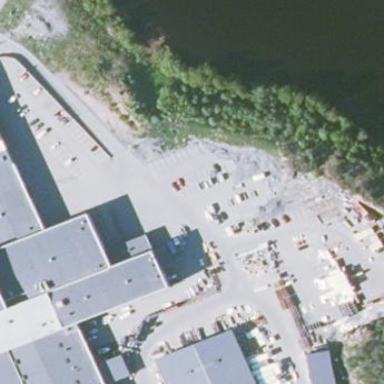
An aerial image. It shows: Parking area.